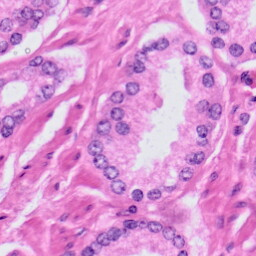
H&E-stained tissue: Prostate